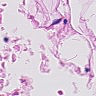
Metastatic tissue present: no